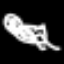
Label: diamond